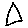
Label: triangle